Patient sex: F
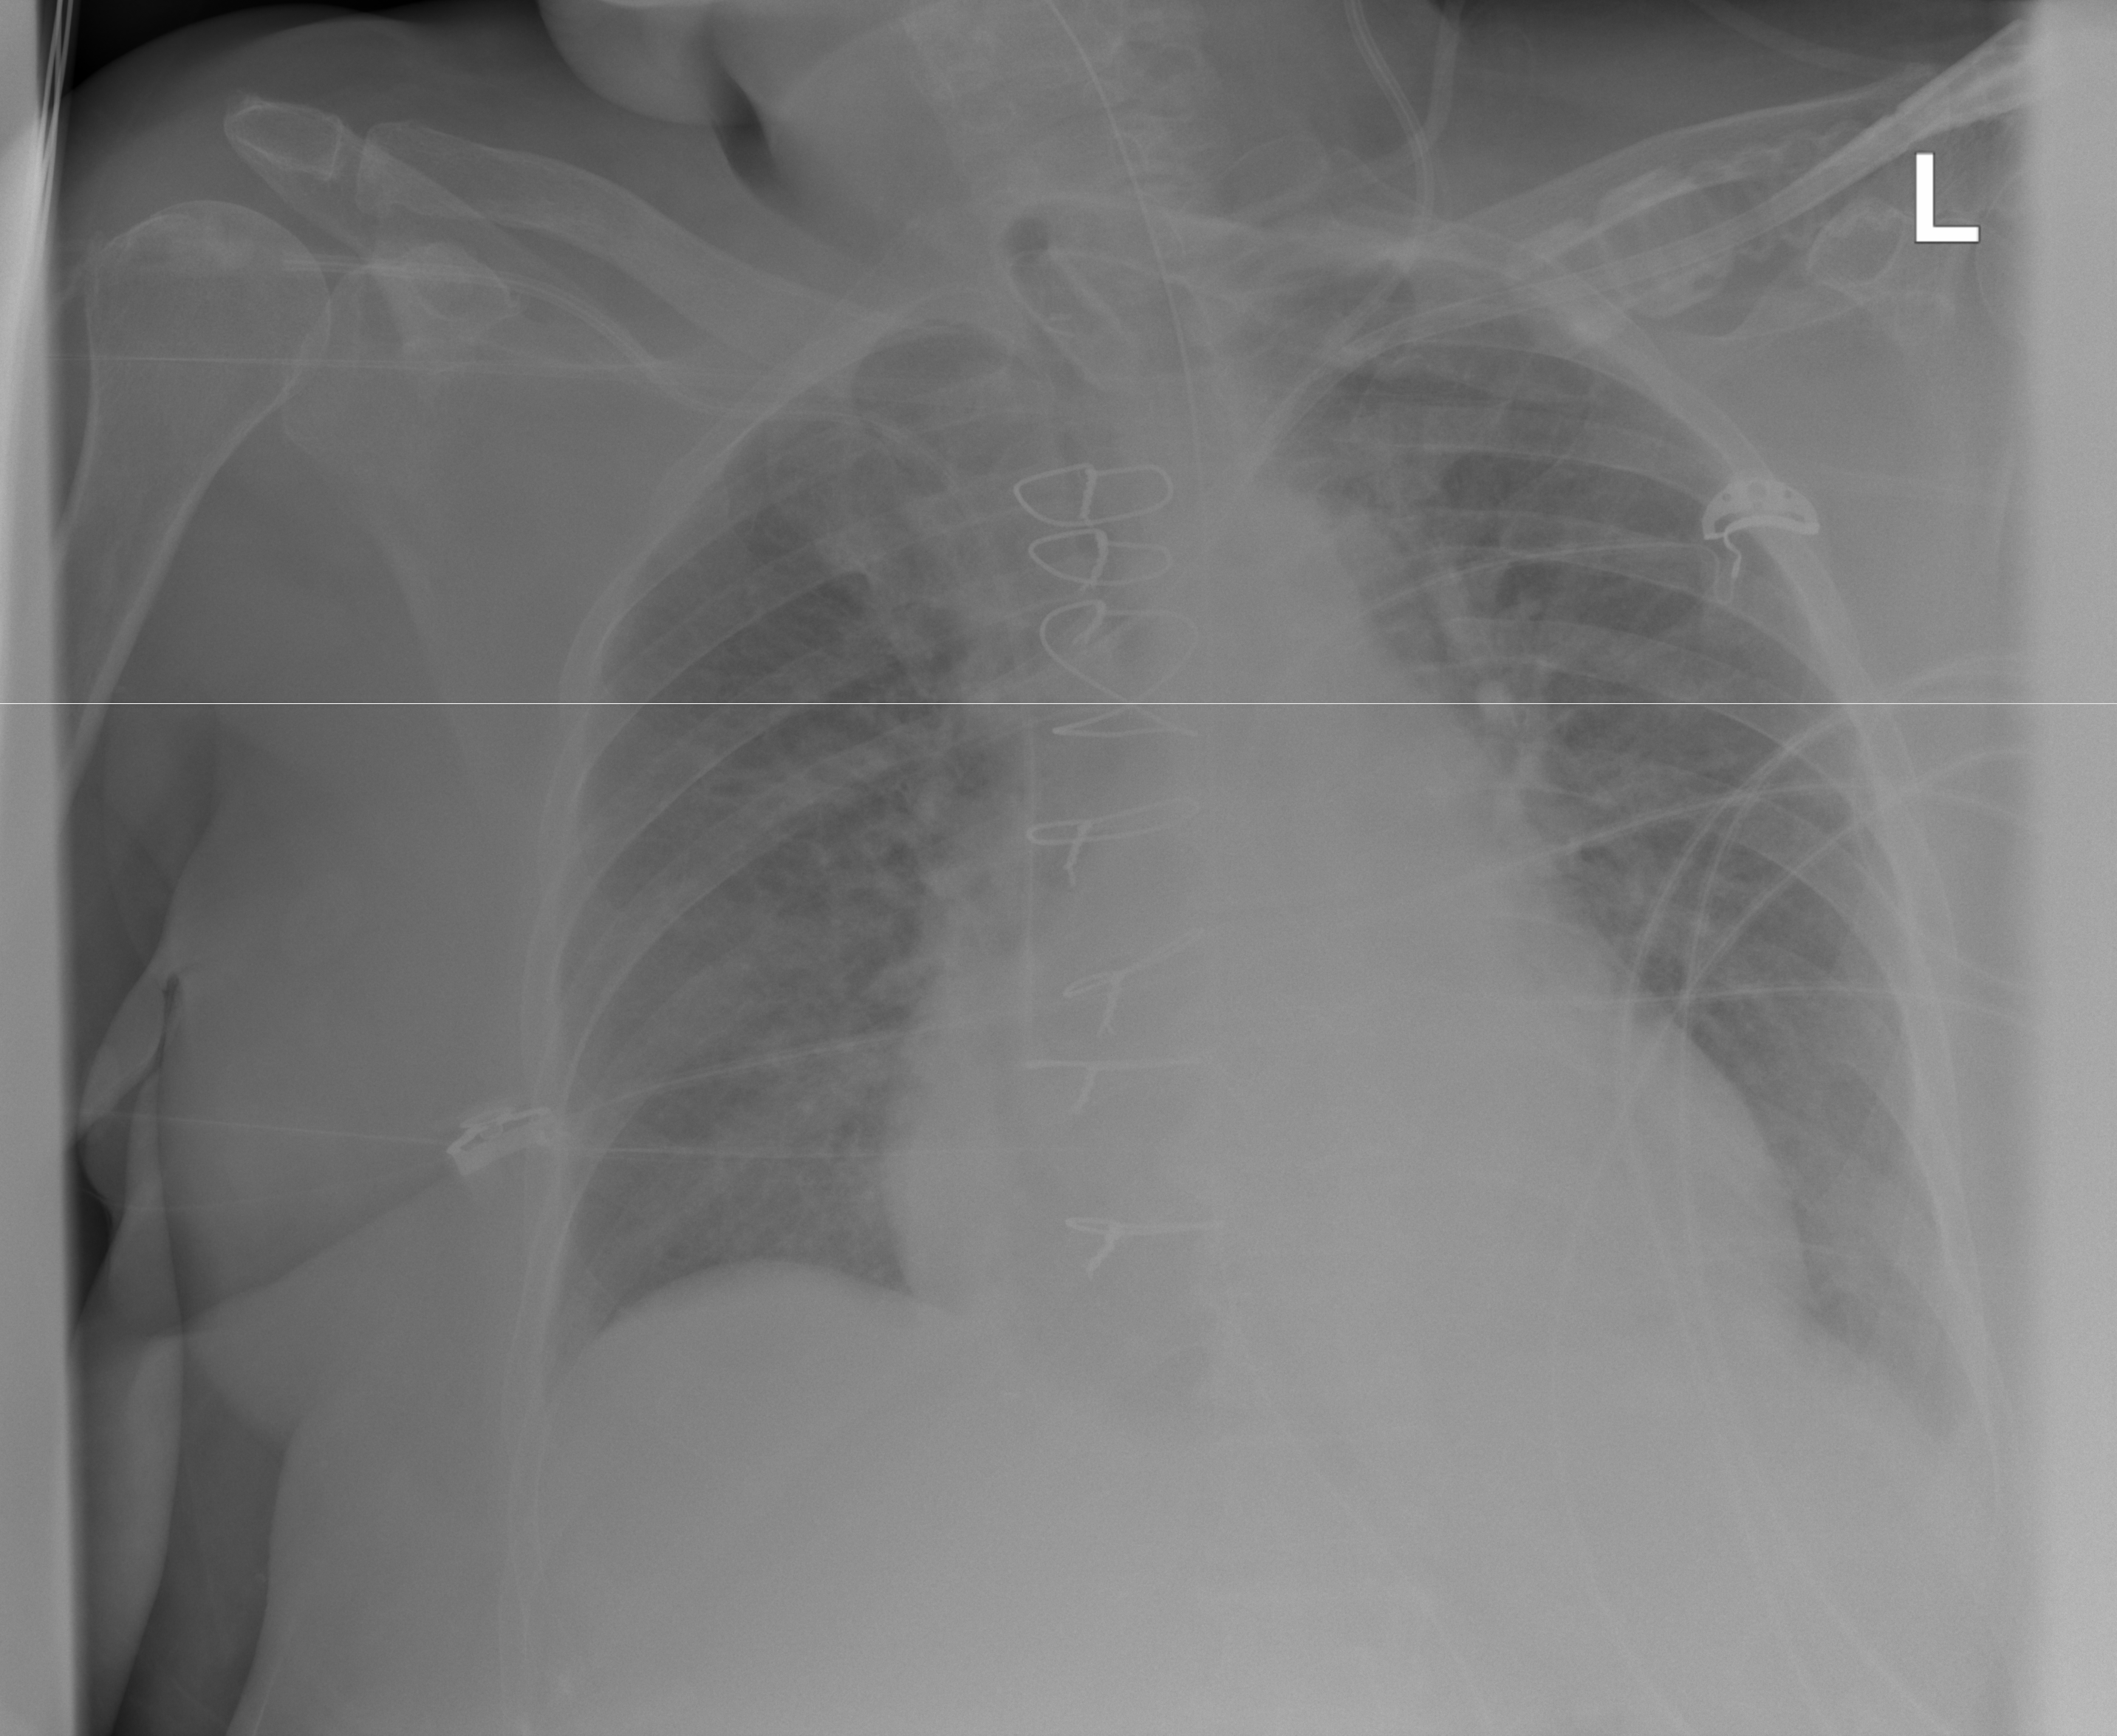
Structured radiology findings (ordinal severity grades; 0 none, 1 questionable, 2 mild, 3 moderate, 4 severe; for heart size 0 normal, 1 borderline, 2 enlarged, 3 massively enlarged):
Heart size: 2
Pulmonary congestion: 2
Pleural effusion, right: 1
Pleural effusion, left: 2
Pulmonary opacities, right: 2
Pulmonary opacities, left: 0
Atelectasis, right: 0
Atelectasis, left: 2